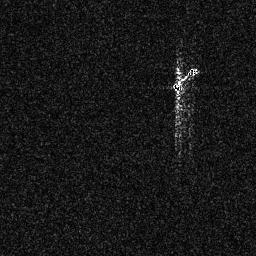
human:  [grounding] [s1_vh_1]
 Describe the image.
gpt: In the satellite image, there is  <ref>1 medium ship </ref> <box>[[66, 25, 78, 34, 0]]</box> located at right.